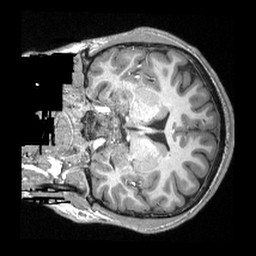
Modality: T1w
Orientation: coronal
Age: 20
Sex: male